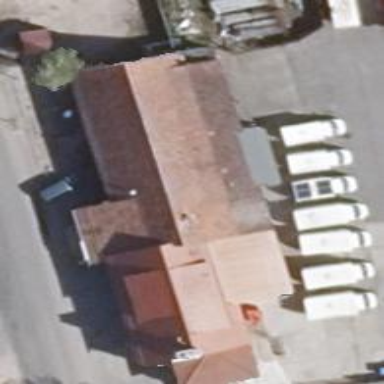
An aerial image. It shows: Restaurant.